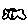
Label: cloud